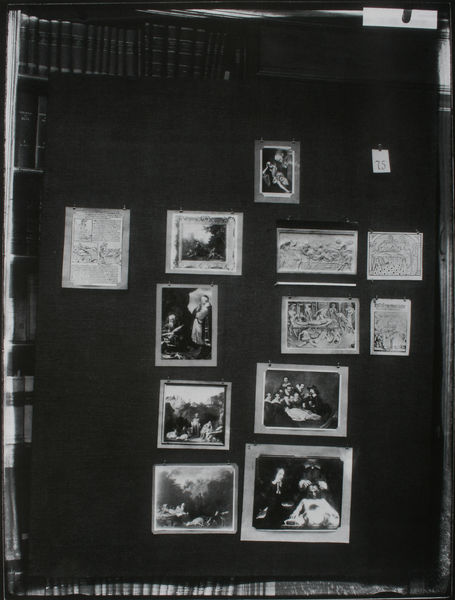
Titel: Der Bilderatlas Mnemosyne - Tafel 75
Künstler: Aby Warburg
Standort: London
Institution: Warburg Institute ©
Schlagwörter: dunkel, gemälde, gewitter, himmel, weiß, bäume, landschaft, grau, hintergrund, schwarz, regal, wand, böse, rahmen, bild, familie, personen, bilder, bücher, fotos, grafik, figuren, unwetter, tafel, atelier, collage, galerie, foto, regen, buch, schwarzweiss, seite, beten, gebet, kunst, kollage, ausstellung, bücherregal, zahl, antik, blitz, teufel, bibliothek, sammlung, reliefs, fotographie, donner, szenen, aufnahme, labor, illustrationen, stellwand, photos, fotod, bilderwand, album, aby warburg, pinnwand, reproduktionen, familienphotos, 75, fotos alt unordentlich aufgeklebt vor bücherwand, jörner, umschalg